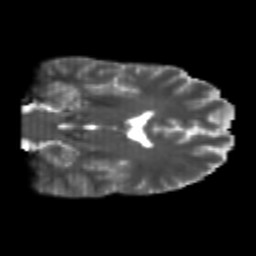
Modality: T2w
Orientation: coronal
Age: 24
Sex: male
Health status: healthy
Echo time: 0.074 s